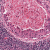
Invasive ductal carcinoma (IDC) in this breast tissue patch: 0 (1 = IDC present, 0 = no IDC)